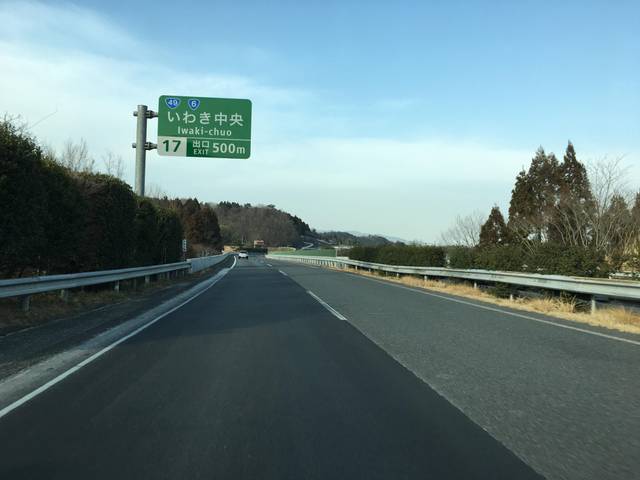
Region: Japan
Coordinates: 37.06, 140.832